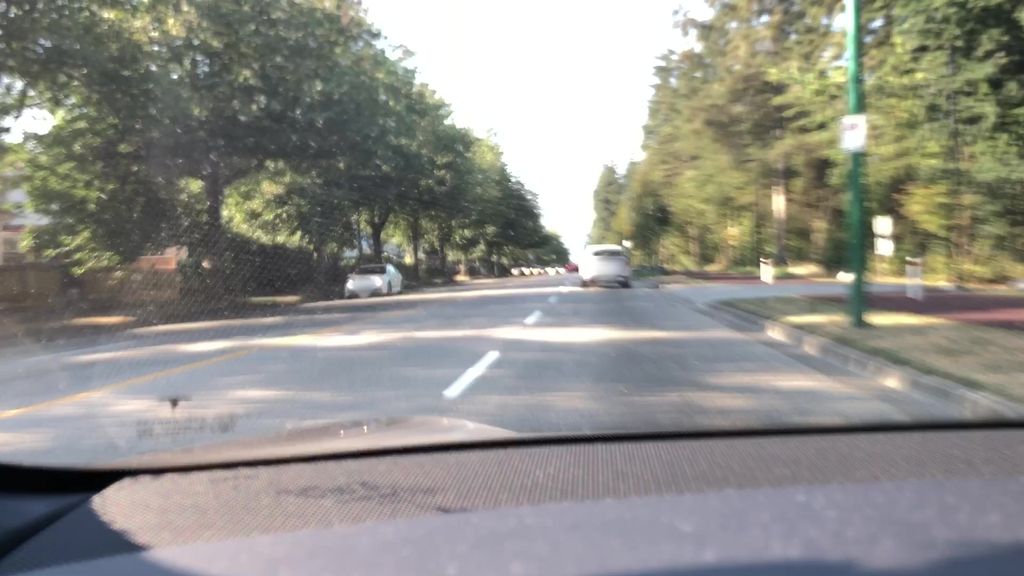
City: vancouver